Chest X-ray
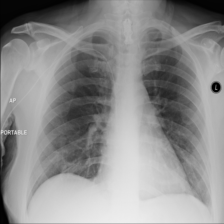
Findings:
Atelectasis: negative
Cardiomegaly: negative
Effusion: negative
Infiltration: positive
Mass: negative
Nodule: negative
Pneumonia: negative
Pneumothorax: negative
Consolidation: negative
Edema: negative
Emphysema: negative
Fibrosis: negative
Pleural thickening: negative
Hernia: negative